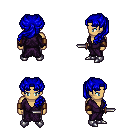
a pixel art fantasy rpg character, male body template, human, tanned skin, purple robe, metal pants, blue princess hairstyle, leather bracers, metal boots, dagger, four views (front, back, left, right), 2x2 character sprite sheet, small pixel art, hard edges, no anti-aliasing